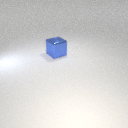
large blue metal cube